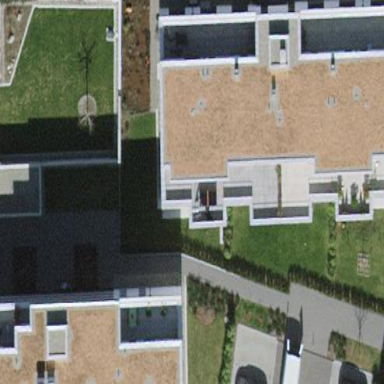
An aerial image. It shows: Flat-roofed apartment building.